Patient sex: F
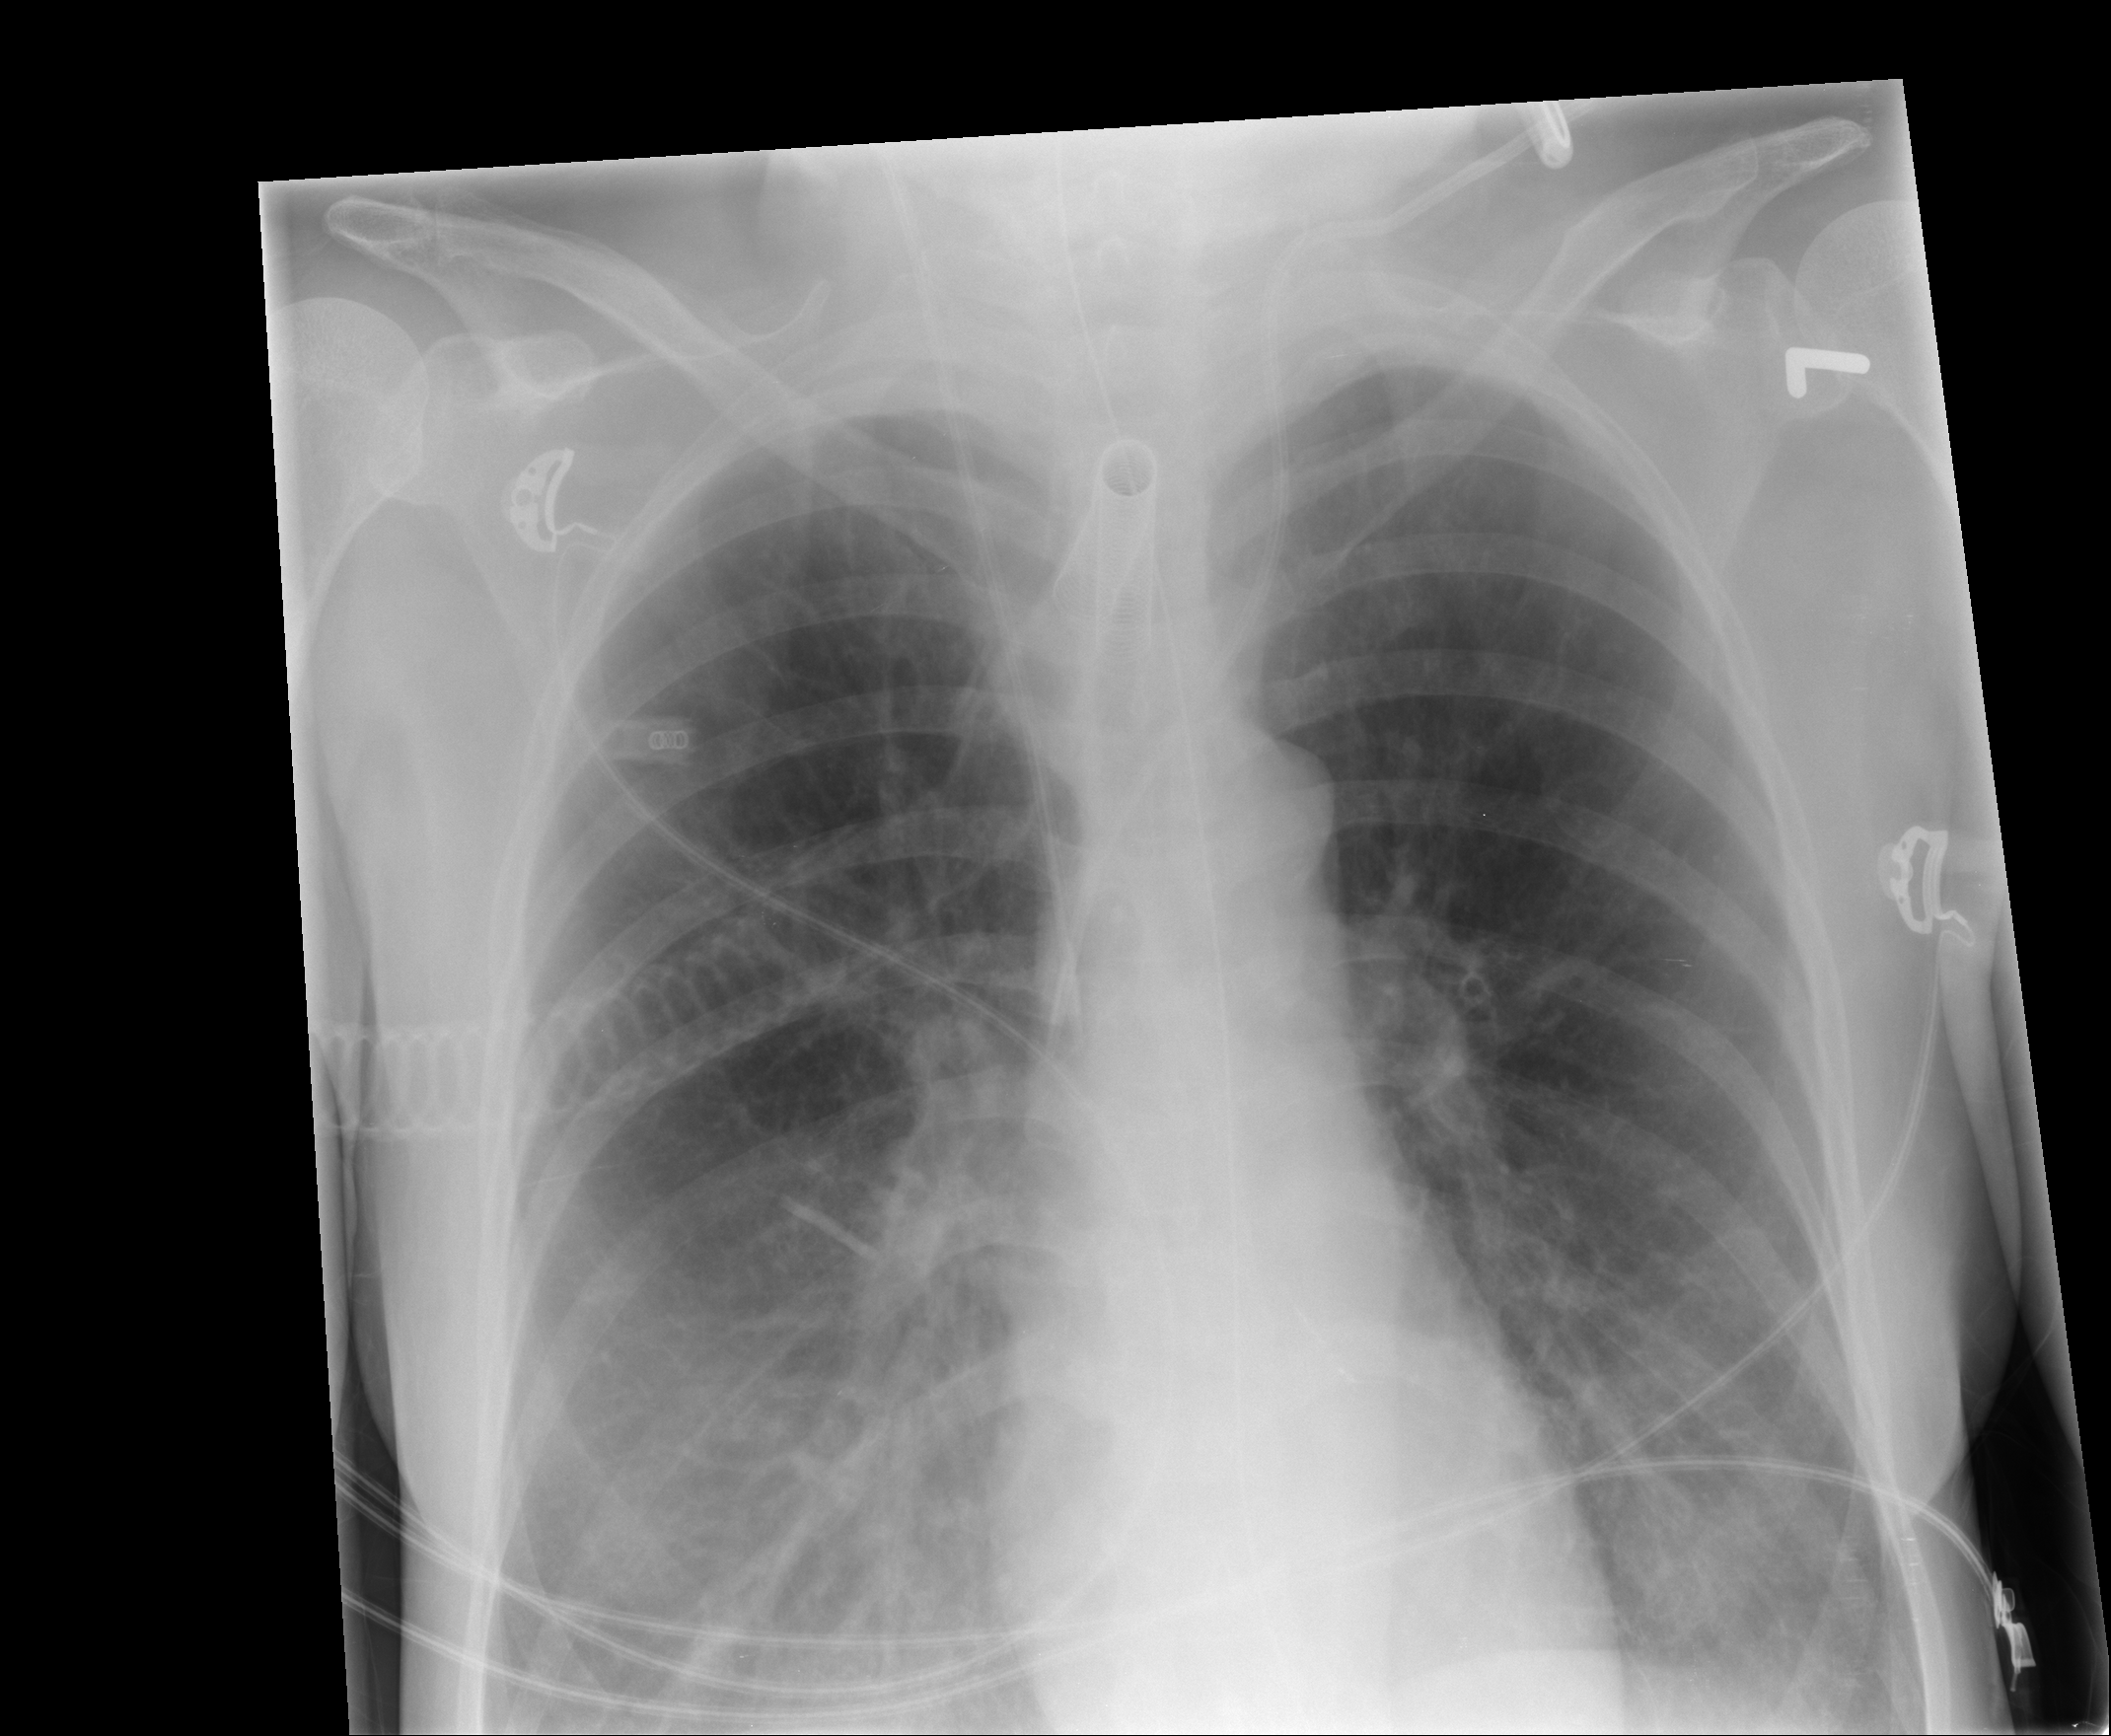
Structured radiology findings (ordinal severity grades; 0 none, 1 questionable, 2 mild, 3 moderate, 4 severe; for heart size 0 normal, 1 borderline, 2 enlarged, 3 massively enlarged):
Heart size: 0
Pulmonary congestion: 0
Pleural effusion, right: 0
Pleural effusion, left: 0
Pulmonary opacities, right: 2
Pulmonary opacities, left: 1
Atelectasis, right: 0
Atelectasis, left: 0